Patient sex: M
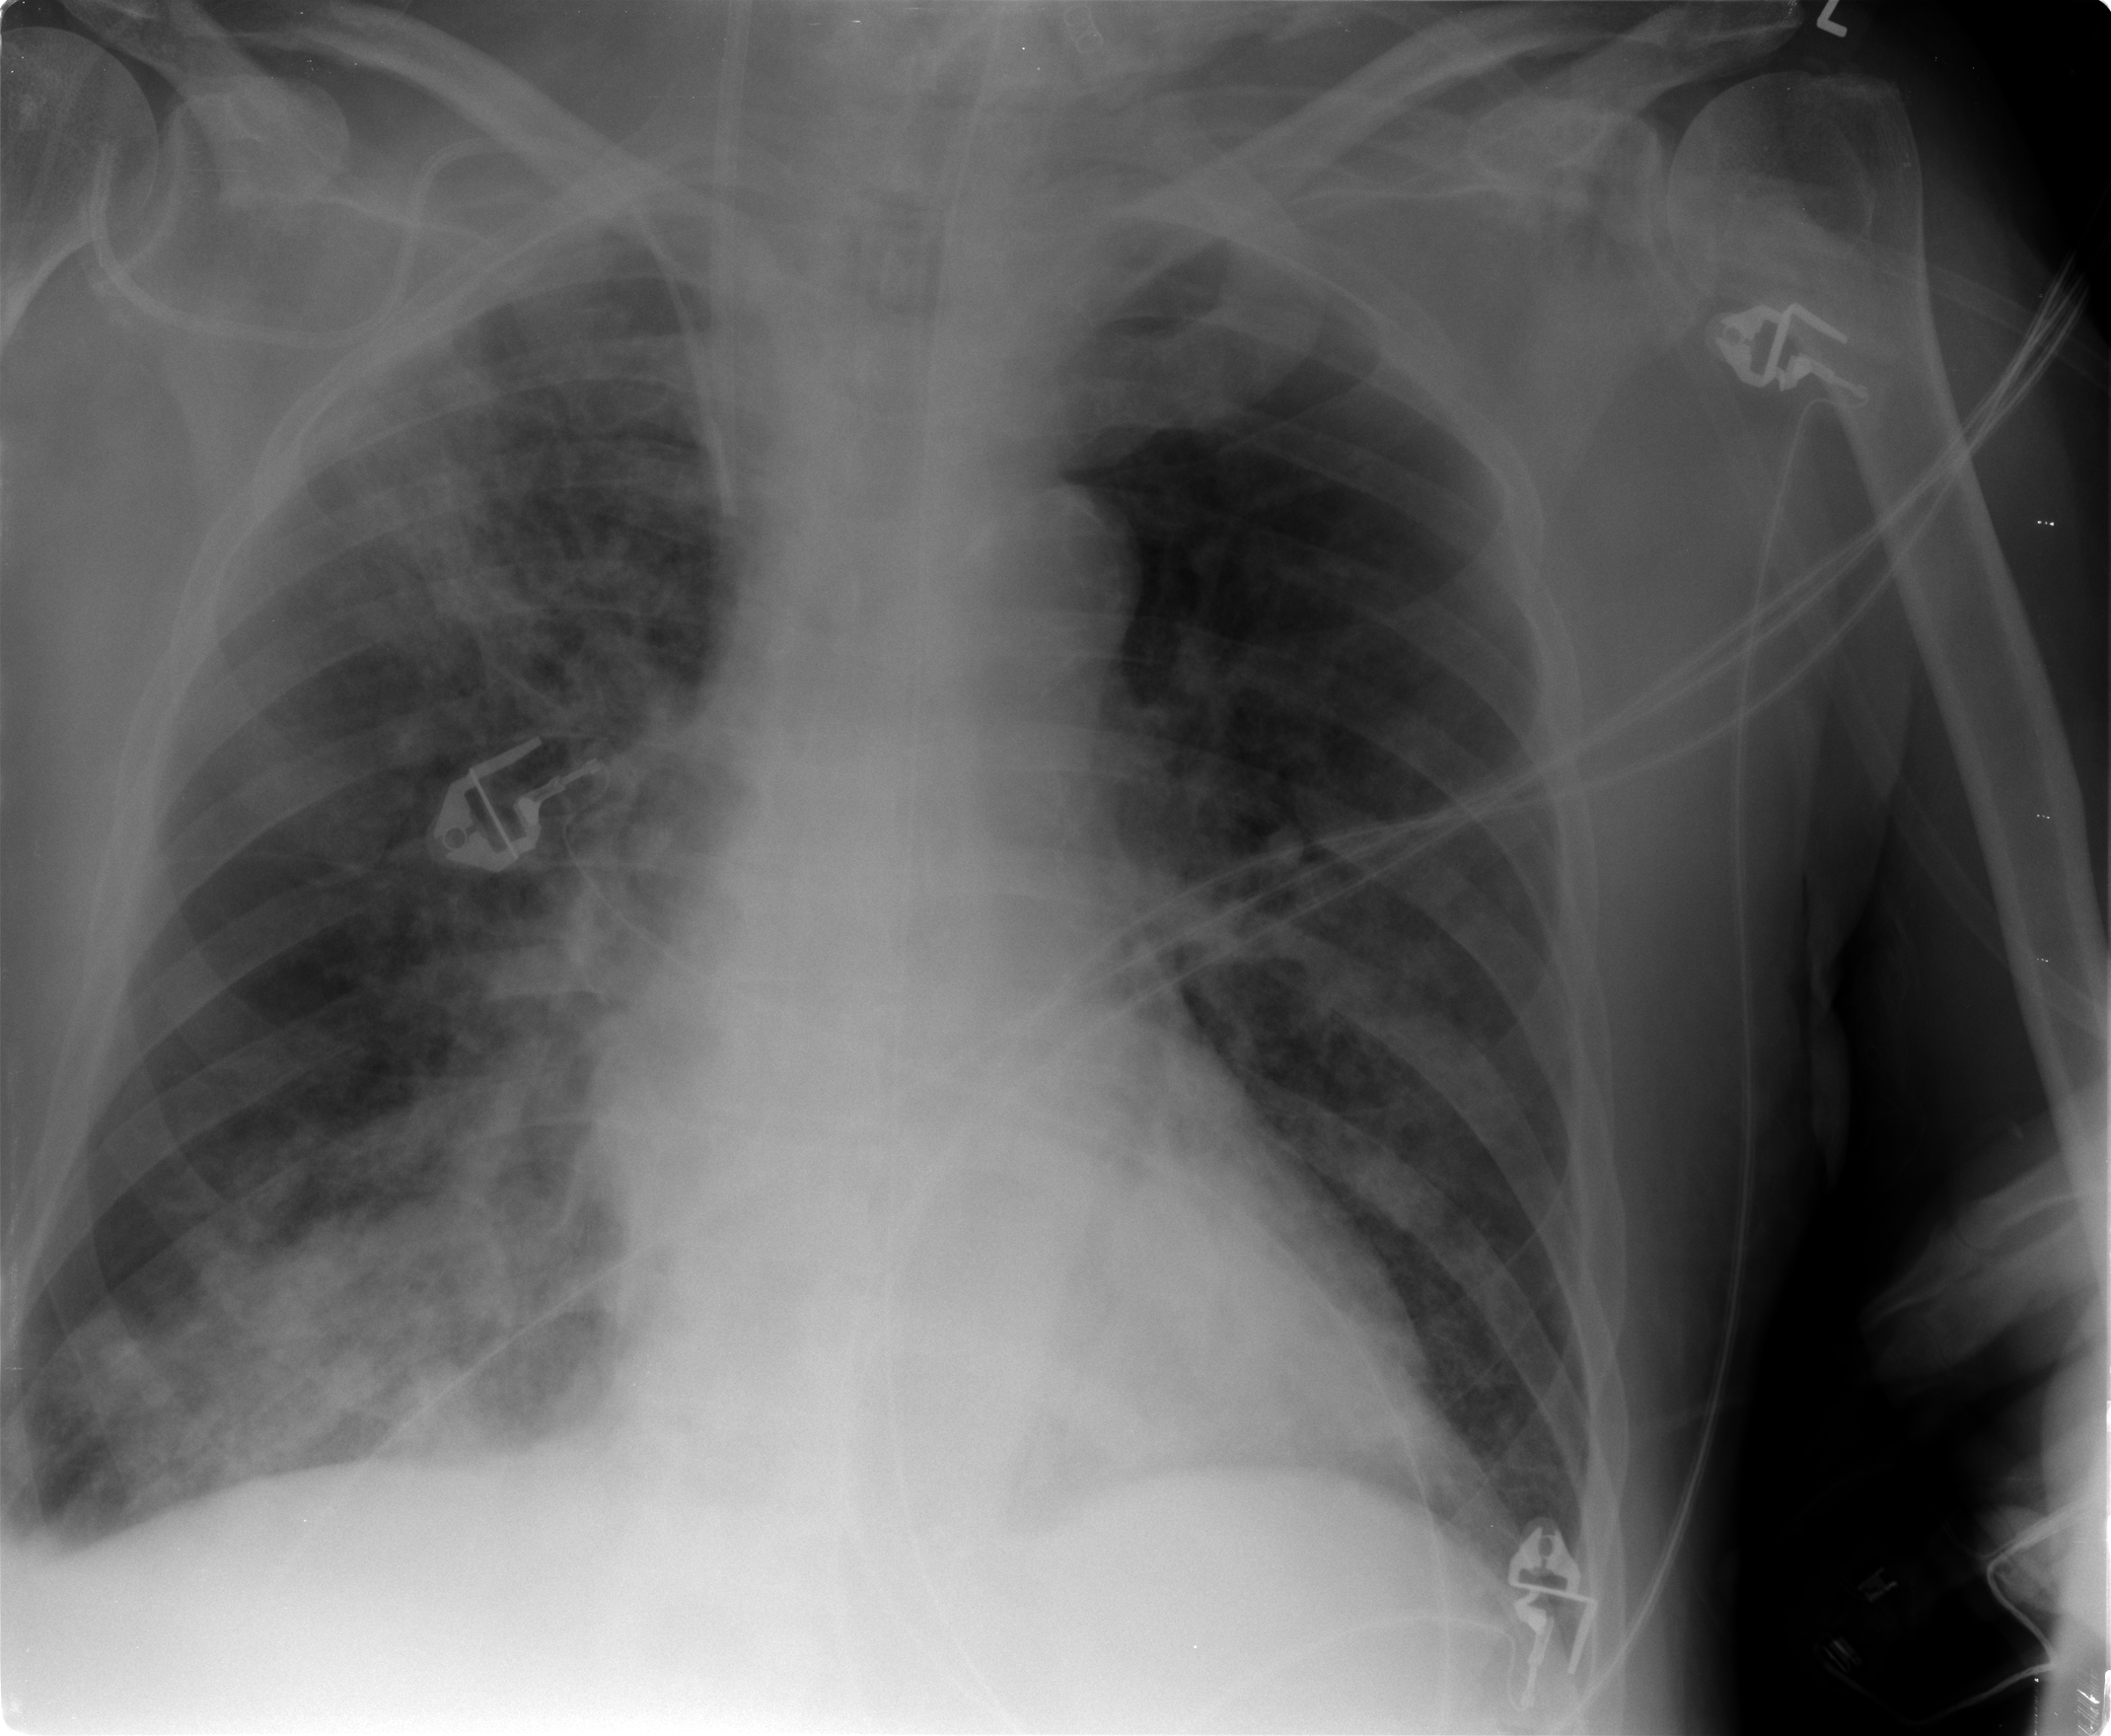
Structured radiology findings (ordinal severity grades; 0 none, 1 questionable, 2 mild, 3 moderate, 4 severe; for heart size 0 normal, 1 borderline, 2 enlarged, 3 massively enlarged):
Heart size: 0
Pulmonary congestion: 2
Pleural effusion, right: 0
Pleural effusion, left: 0
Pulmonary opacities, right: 3
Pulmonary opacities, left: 2
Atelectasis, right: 2
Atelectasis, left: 2